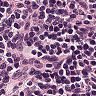
Metastatic tissue present: no